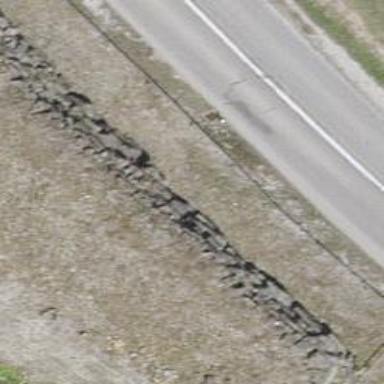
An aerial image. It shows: Gabion wall acting as barrier.